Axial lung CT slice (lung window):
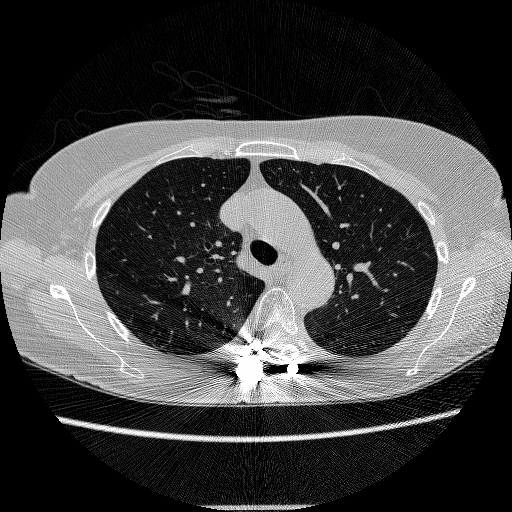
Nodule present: no